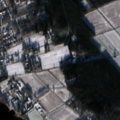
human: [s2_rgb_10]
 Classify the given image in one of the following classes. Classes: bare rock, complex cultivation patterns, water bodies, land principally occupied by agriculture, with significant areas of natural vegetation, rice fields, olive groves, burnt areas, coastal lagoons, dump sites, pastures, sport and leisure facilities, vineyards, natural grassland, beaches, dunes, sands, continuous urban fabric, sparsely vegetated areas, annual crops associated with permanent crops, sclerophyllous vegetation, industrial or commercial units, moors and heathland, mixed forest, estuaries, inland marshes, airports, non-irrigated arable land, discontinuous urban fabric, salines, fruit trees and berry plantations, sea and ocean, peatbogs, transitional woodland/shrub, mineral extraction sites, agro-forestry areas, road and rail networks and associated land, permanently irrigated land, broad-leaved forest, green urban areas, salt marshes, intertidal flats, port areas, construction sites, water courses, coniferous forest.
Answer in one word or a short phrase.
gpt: discontinuous urban fabric, non-irrigated arable land, coniferous forest, mixed forest, water bodies